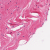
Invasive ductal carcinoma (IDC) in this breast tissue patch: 0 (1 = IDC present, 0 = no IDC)